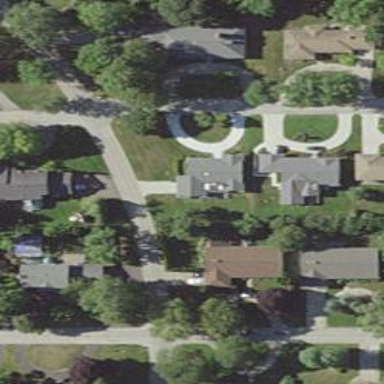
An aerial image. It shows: Driveway.